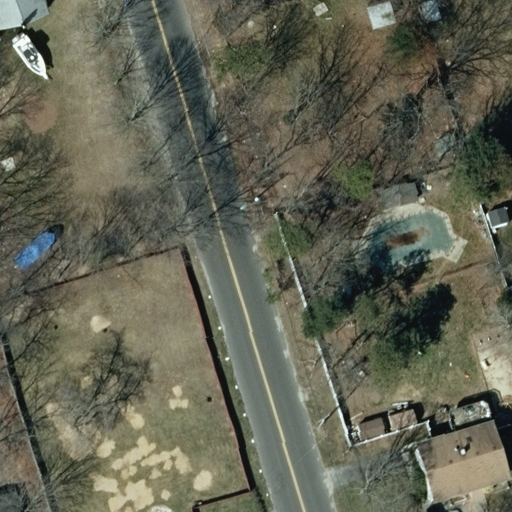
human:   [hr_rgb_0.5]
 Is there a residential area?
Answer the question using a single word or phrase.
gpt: yes

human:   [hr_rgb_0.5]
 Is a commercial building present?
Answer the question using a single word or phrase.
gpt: no

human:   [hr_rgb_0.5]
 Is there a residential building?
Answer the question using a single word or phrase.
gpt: yes

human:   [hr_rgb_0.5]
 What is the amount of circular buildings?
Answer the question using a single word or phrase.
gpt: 0

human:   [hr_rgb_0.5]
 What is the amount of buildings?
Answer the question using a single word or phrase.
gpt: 4

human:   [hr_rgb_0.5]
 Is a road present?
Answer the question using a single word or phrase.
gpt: yes

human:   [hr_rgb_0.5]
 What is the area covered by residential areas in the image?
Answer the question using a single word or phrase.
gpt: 10621m2

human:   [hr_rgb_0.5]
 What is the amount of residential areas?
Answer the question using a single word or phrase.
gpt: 1

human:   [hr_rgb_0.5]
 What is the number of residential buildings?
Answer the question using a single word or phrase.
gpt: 3

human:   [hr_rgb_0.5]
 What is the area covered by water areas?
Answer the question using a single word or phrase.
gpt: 0m2

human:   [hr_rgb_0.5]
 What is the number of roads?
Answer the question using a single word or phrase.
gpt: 1

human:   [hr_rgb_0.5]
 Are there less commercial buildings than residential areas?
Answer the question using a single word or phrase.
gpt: yes

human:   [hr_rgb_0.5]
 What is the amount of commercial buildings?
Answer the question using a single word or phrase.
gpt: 0

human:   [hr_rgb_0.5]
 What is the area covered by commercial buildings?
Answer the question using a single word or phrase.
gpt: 0m2

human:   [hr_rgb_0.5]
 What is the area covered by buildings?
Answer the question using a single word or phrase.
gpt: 407m2

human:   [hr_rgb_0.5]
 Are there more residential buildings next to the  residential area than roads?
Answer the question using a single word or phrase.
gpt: yes

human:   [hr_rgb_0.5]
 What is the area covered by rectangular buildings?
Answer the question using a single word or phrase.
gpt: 166m2

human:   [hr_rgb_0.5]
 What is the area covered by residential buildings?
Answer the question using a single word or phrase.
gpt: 372m2

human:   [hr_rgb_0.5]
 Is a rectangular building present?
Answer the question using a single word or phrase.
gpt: yes

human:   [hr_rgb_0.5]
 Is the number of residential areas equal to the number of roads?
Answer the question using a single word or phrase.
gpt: yes

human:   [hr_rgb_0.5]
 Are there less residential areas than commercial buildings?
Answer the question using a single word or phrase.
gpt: no

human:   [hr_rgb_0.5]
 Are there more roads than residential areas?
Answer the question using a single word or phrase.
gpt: no

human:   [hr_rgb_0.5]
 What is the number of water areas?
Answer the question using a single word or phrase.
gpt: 0

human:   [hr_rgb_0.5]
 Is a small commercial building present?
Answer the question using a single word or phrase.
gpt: no

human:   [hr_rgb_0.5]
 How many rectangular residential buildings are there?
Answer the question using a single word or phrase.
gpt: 2

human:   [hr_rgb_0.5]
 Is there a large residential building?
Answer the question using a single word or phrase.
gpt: no

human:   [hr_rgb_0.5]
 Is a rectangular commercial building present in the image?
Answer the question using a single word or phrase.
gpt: no

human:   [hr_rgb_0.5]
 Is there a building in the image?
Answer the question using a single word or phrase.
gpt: yes

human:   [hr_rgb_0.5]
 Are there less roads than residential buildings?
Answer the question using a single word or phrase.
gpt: yes

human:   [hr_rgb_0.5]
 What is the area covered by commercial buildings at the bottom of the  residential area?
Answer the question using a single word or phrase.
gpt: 0m2

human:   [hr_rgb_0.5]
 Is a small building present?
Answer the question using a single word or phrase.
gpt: yes

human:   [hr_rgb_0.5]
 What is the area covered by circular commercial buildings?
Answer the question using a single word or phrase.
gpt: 0m2

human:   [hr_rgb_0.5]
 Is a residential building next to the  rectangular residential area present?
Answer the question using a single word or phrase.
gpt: yes

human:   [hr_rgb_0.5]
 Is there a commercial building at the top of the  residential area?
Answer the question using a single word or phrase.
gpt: no

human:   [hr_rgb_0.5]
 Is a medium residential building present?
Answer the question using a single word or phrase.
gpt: yes

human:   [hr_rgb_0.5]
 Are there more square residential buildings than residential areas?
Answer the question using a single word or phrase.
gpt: no

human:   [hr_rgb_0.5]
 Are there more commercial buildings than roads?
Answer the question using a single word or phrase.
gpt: no

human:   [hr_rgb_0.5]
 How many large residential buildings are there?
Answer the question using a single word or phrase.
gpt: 0

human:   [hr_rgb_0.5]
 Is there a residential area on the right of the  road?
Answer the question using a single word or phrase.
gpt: yes

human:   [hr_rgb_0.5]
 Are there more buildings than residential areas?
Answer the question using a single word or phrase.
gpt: yes

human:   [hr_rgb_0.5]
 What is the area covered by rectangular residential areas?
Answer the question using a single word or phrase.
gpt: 10621m2

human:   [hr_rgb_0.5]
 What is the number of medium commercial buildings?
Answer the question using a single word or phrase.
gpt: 0

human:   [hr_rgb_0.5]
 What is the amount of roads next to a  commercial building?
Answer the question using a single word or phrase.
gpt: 0

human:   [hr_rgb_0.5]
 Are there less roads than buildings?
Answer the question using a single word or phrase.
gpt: yes

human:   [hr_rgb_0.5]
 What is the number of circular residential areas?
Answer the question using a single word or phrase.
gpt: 0

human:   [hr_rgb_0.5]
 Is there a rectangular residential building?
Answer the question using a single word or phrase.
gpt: yes

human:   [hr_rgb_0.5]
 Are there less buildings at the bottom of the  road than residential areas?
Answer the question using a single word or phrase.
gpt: no

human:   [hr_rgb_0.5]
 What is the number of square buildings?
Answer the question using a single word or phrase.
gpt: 0

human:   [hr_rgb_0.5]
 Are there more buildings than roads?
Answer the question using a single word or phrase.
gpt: yes

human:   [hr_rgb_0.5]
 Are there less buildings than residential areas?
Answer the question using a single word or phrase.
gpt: no

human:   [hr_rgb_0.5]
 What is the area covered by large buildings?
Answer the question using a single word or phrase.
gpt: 0m2

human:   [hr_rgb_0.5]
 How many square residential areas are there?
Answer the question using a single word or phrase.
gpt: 0

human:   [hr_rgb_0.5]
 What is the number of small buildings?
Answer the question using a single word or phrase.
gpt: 3

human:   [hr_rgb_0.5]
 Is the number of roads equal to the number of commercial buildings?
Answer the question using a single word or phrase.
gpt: no

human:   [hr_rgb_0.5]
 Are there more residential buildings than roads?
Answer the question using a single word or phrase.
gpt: yes

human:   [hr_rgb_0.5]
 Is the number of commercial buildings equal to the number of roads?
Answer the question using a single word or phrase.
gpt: no

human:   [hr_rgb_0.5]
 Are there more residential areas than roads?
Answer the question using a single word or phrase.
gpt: no

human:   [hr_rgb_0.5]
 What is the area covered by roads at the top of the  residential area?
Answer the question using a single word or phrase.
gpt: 0m2

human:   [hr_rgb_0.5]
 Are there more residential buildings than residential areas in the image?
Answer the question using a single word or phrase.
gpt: yes

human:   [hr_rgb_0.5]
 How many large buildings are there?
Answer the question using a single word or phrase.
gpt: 0

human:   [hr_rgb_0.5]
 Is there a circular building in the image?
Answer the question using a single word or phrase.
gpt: no

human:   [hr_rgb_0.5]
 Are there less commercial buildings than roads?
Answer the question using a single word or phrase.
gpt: yes

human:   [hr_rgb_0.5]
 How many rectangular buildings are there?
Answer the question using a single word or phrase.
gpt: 3

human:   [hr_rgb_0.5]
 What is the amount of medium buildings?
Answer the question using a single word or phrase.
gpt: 1